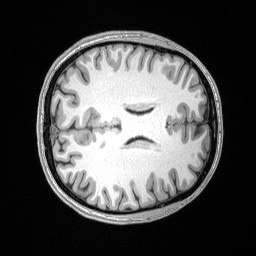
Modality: T1w
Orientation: axial
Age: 24
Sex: female
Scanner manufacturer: siemens
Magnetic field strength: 3 T
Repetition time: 2.53 s
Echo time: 0.00164 s